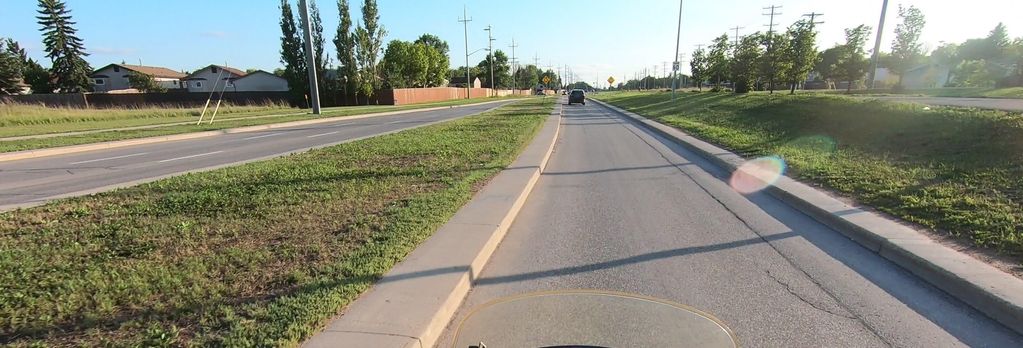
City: winnipeg